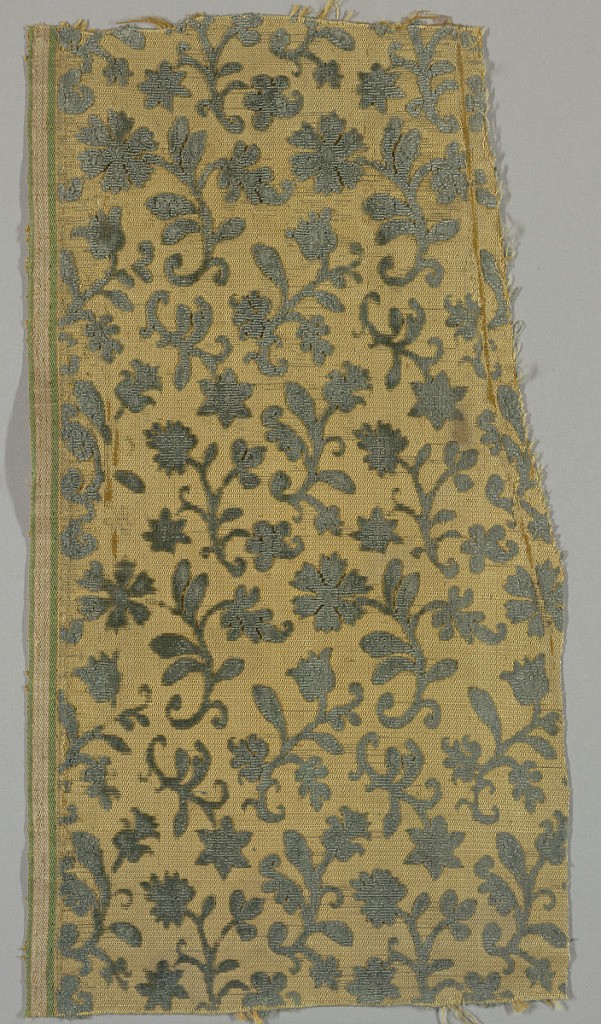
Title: Fragment
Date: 16th–17th century
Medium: silk, metallic thread Technique: cut and uncut supplementary warp pile (velvet) in a twill weave foundation
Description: Fragment of cut and uncut dark blue-green velvet in a pattern of floral branches on a gold-colored ground.